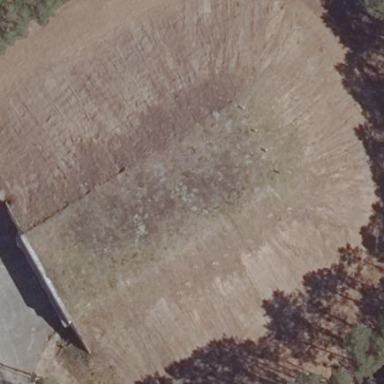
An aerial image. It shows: Military bunker.